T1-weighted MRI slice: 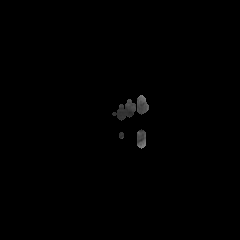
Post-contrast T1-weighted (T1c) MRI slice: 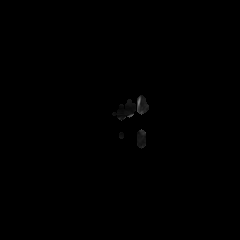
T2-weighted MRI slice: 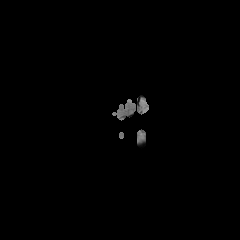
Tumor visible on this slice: no